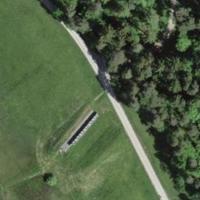
EUNIS habitat code: 25
Species observed at this site:
Campanula glomerata